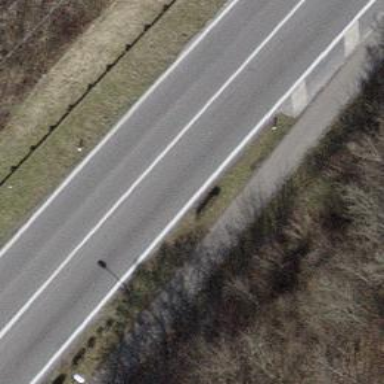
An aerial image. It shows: Primary highway with asphalt surface. There is cycle track on the right.